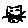
Label: cat